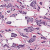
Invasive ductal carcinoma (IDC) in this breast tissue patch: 1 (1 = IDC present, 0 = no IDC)